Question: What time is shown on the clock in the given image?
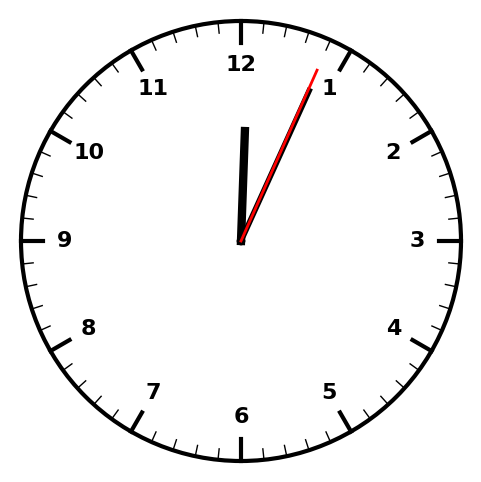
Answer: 12:04:04